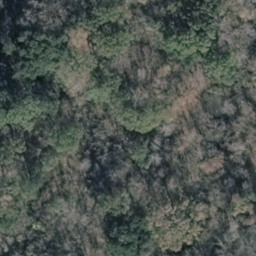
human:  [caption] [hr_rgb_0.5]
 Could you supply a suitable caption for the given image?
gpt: This is a dense forest with dark green plants .

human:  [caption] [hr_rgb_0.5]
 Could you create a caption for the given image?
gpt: There is a dense forest with some plants in the shadow .

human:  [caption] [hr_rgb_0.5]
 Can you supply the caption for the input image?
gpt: This is a forest with lots of green plants in the shadow .

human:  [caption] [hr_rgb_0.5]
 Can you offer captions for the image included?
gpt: A dense forest with lots of green plants .

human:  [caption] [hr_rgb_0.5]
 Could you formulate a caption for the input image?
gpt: A dense forest with dark green plants .